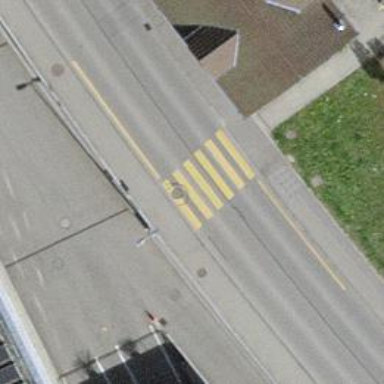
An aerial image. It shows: Uncontrolled zebra crossing on the road.